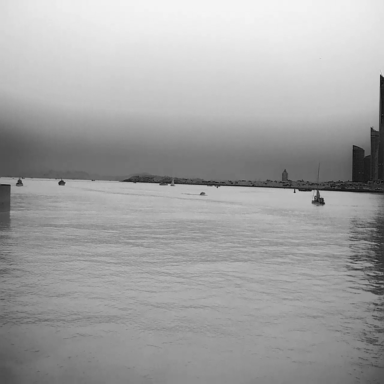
There are three sailboats in the infrared image.